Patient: sex M, age 47
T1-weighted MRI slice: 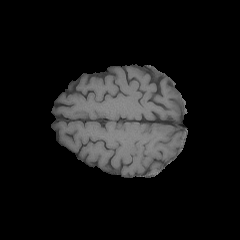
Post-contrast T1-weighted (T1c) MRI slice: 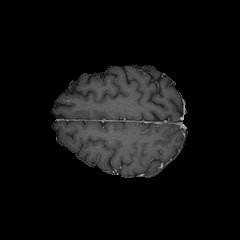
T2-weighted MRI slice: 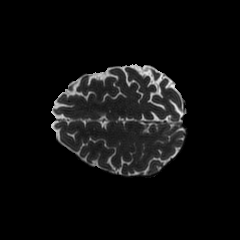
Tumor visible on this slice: no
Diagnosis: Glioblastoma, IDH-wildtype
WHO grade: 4